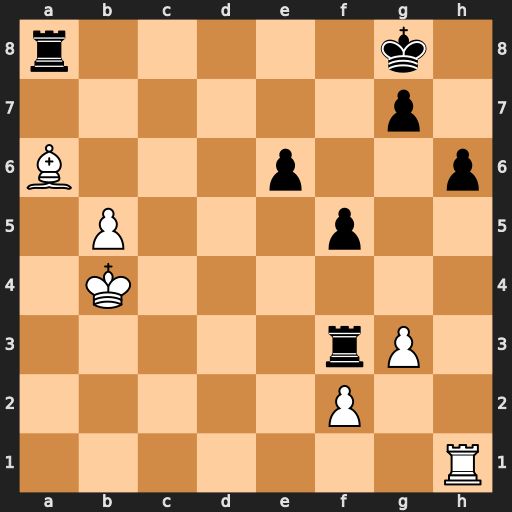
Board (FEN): r5k1/6p1/B3p2p/1P3p2/1K6/5rP1/5P2/7R
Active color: w
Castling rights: -
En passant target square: -
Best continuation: Bb7 Rfa3 Bxa8